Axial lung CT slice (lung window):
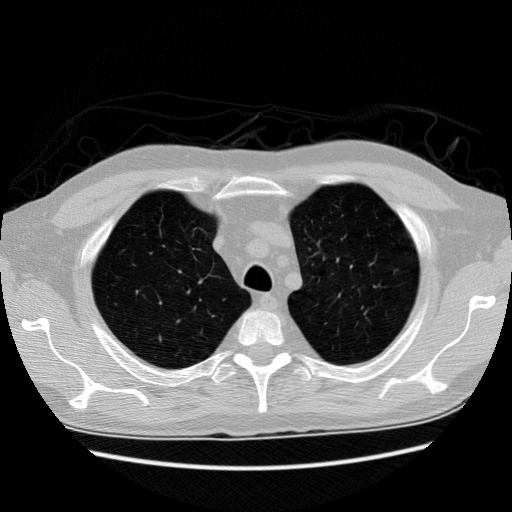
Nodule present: no